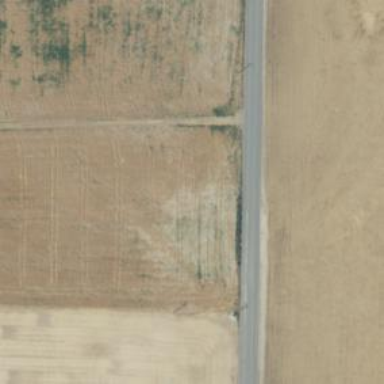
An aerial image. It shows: Unclassified road.